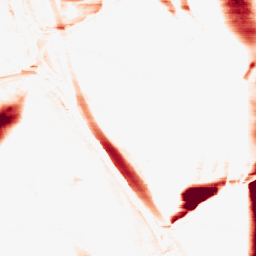
Category: morphological
Decomposition family: morphological_rect
Decomposition parameters: operation: opening
width: 50
height: 3
Upsampling method: sinc_blackman
Upsampling parameters: scale: 2
kernel_size: 16
Upsampling scale: 2